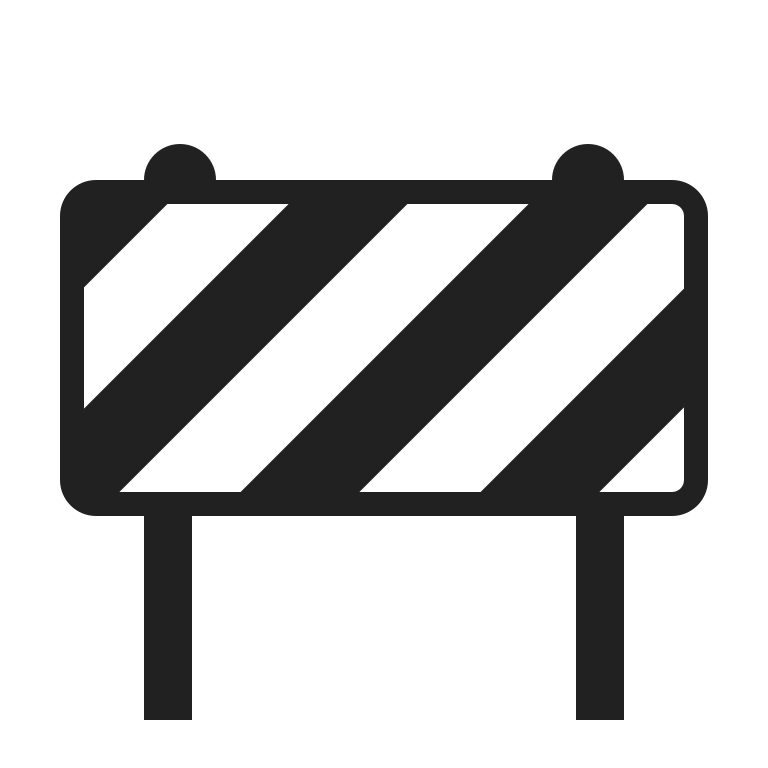
construction high contrast